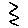
Label: zigzag